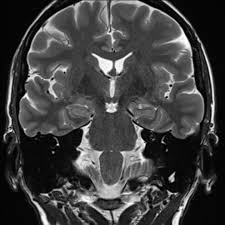
Label: notumor